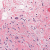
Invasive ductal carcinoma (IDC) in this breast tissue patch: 1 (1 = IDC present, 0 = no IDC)